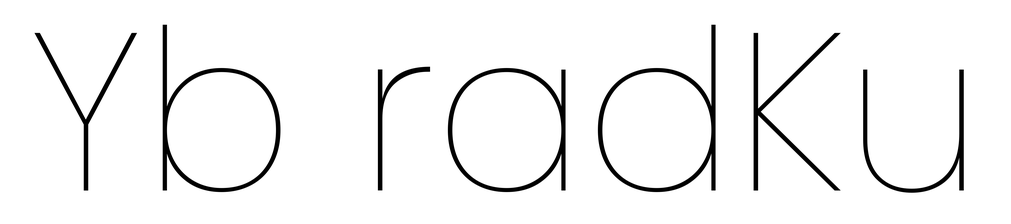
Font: Poppins-Thin